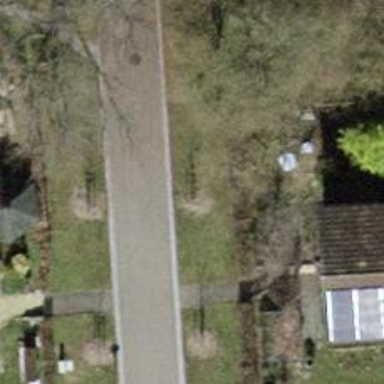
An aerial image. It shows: Avenue of deciduous broadleaved trees.